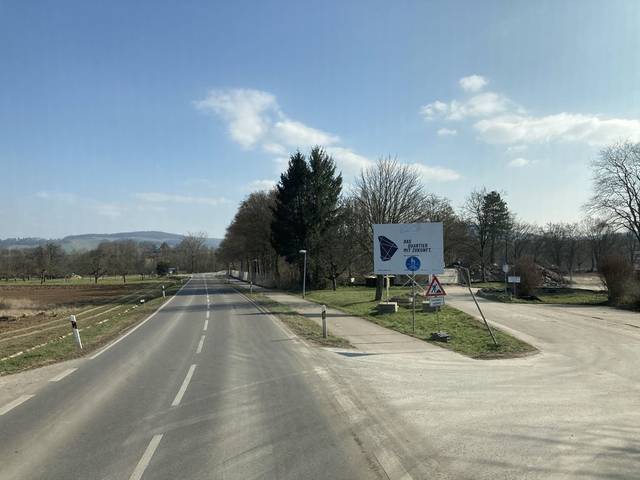
Region: Germany
Coordinates: 48.805, 9.33